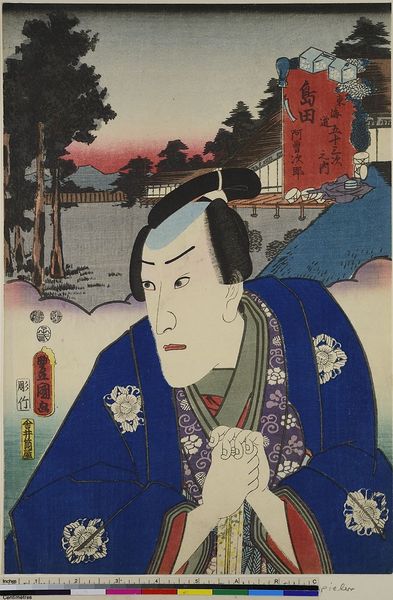
Titel: Shimada: Der Schauspieler Ichikawa Danjuro VIII als Asojiro aus der Serie: Die 53 Stationen des Tokaido
Künstler: Utagawa Kunisada
Standort: Hamburg
Institution: Museum für Kunst und Gewerbe Hamburg
Schlagwörter: theater, holzschnitt, druckgraphik, druckgrafik, zeit, schauspieler, farbholzschnitt, schauspielerin, tourismus, reisen, kabuki, edo, reproduktionen, druckerzeugnisse, theateraufführung, ukiyo